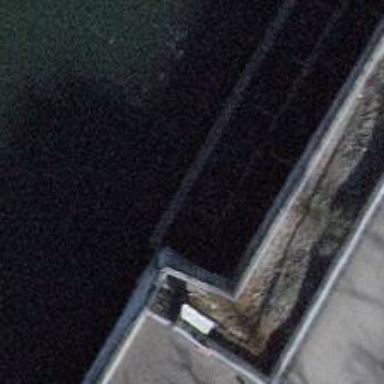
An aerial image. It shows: Fish pass along the waterway.